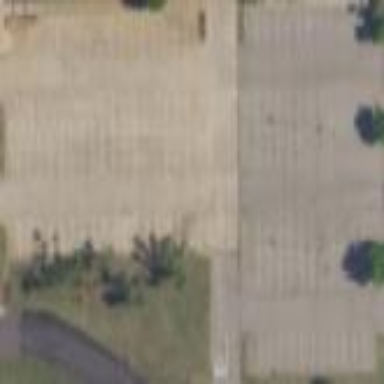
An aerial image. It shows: Parking area with surface.